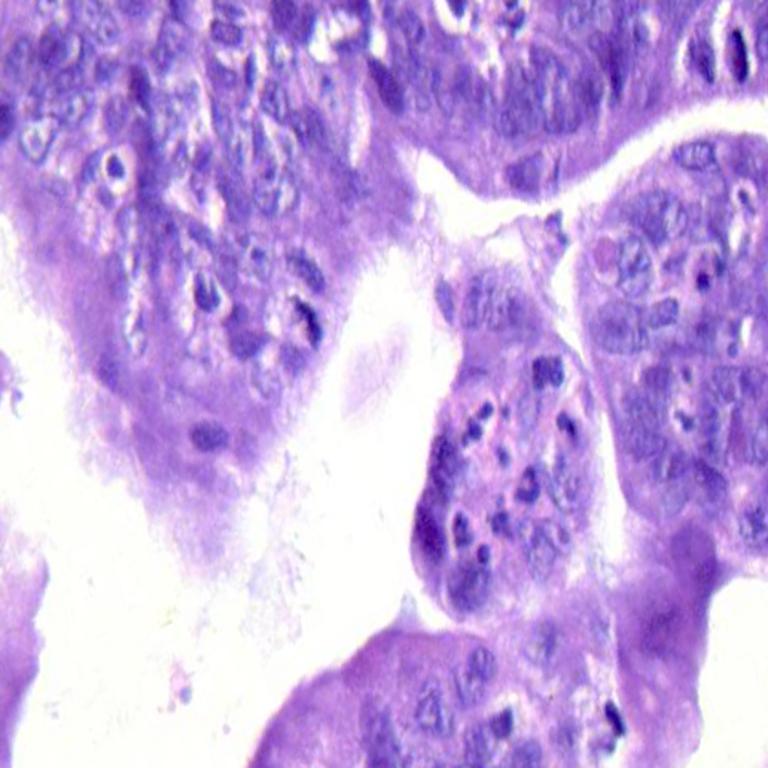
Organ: colon
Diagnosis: adenocarcinomas